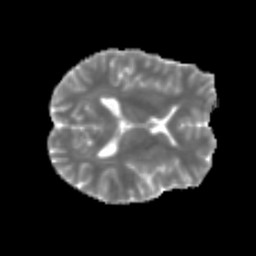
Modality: MD
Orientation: axial
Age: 37
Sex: male
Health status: healthy
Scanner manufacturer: siemens
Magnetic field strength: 3 T
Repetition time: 3.6 s
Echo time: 0.0964 s